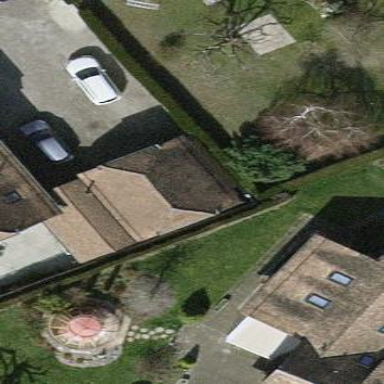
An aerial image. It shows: Garage building.